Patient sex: M
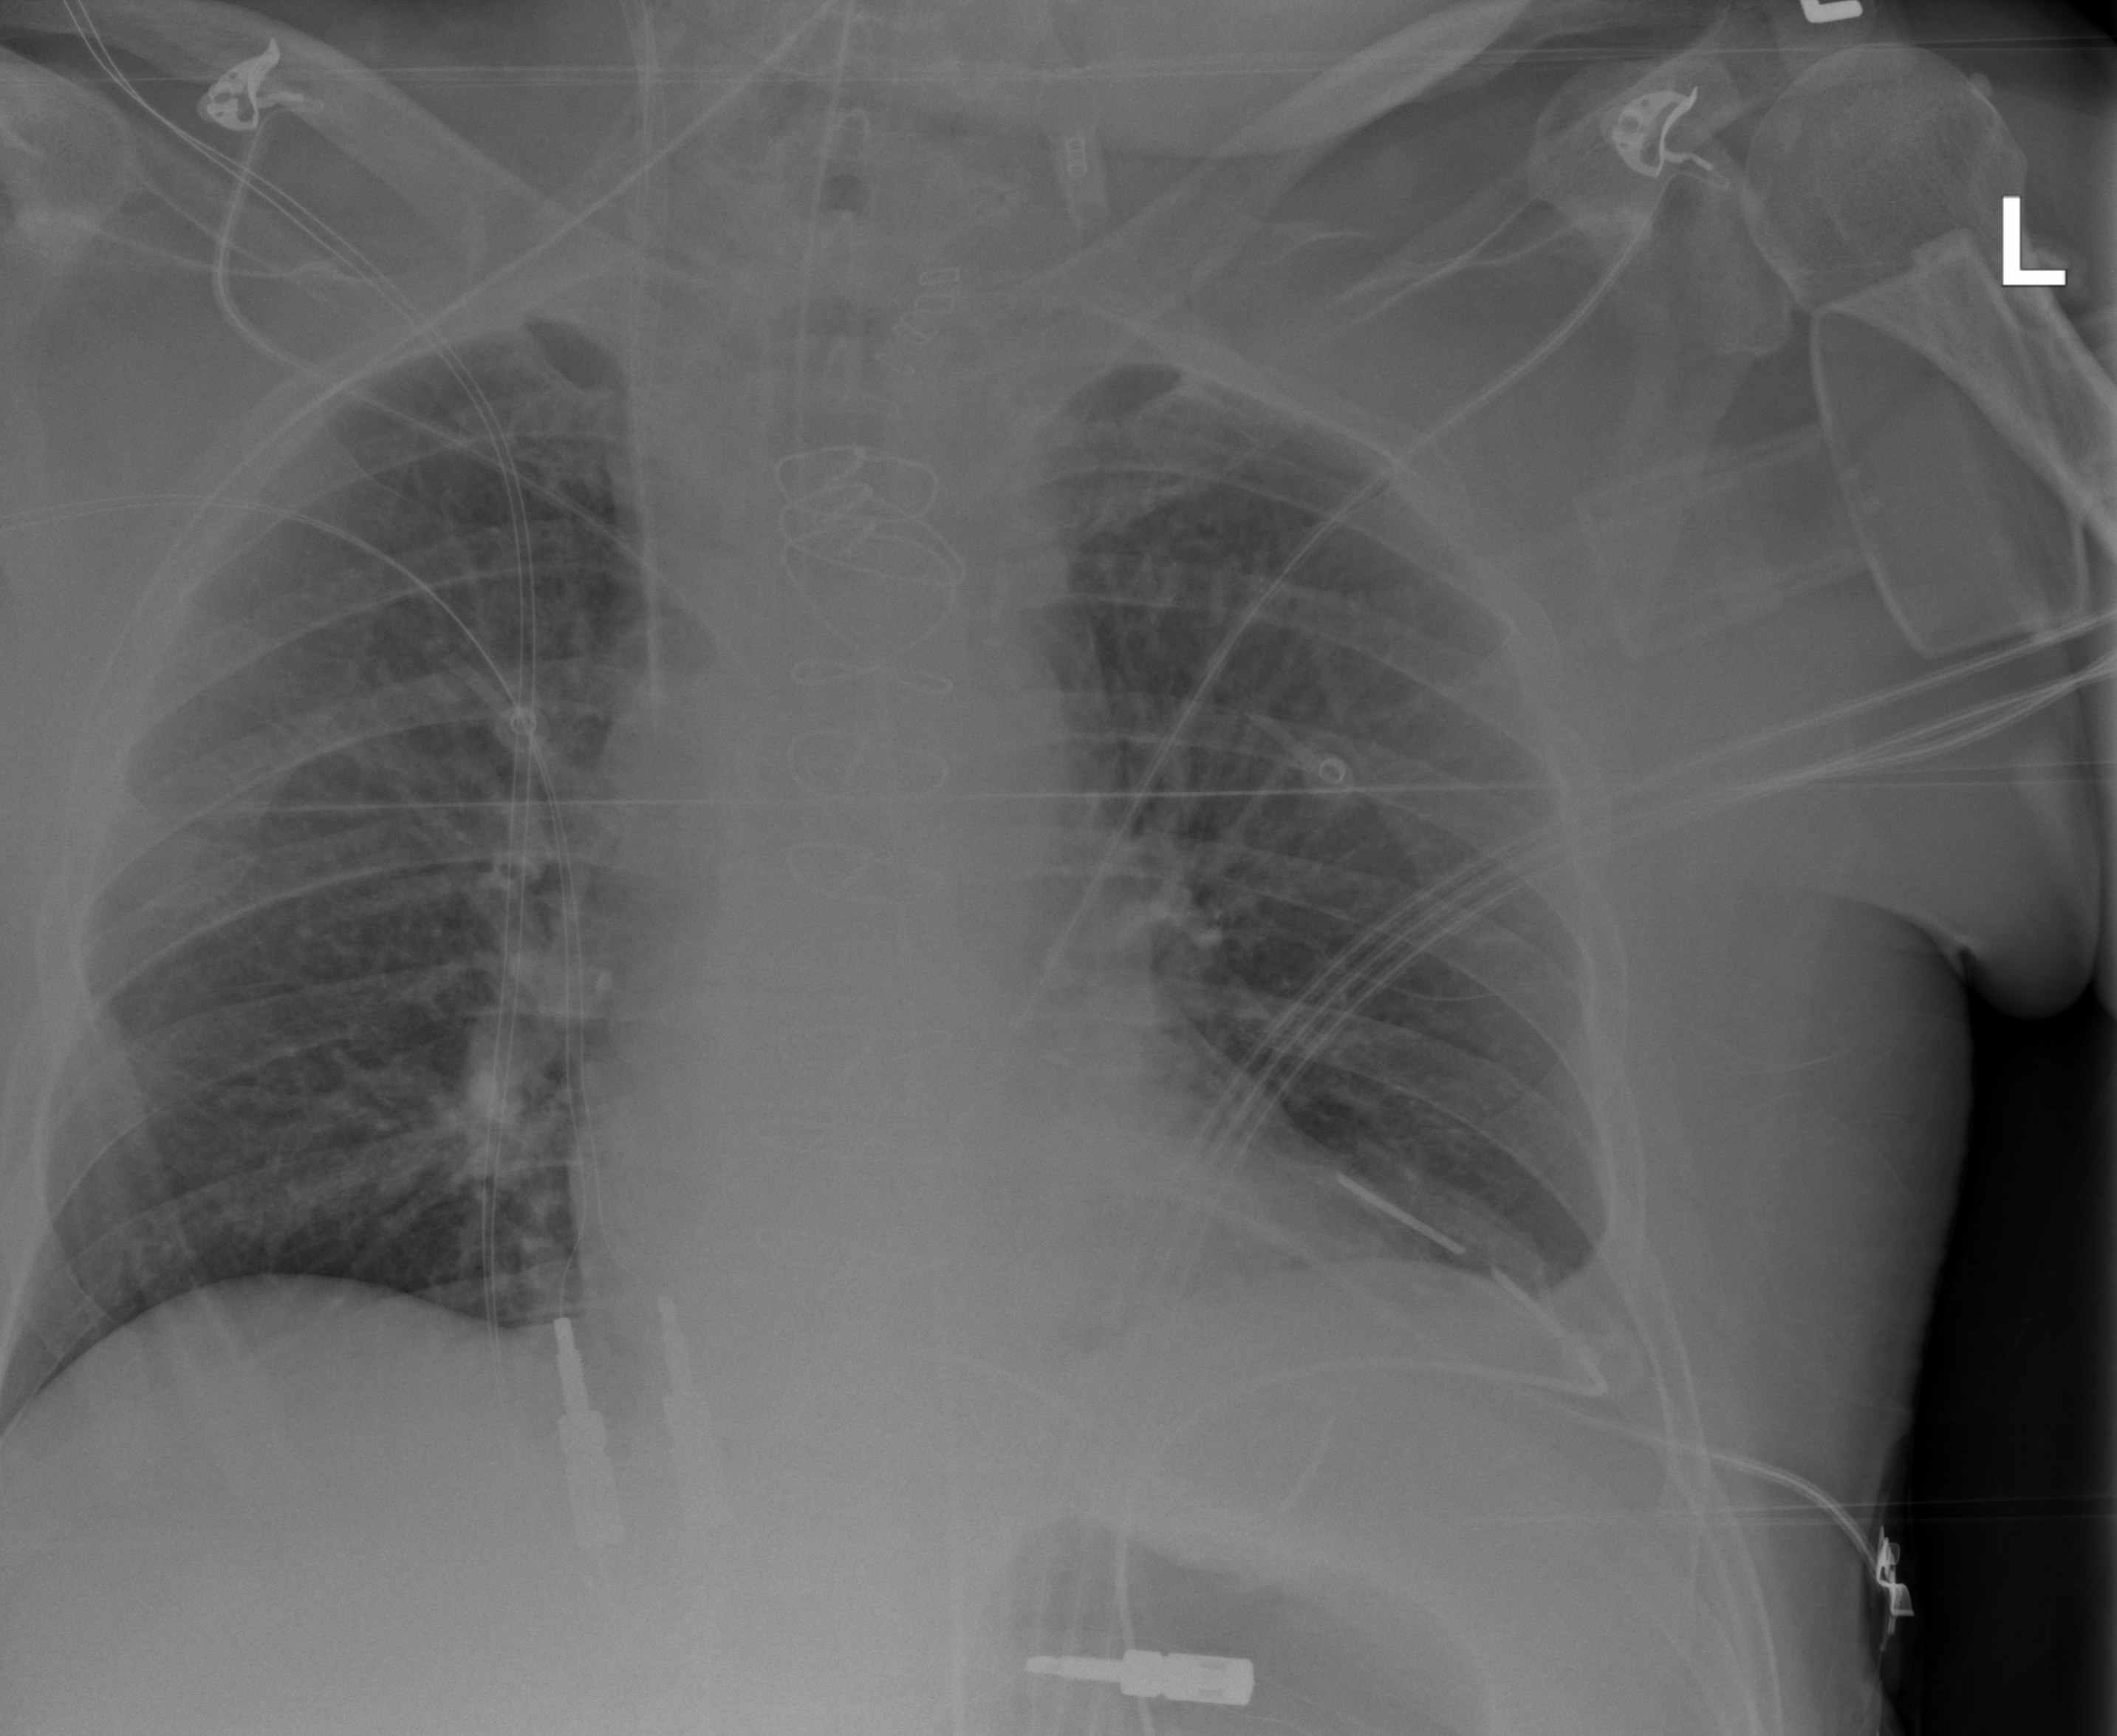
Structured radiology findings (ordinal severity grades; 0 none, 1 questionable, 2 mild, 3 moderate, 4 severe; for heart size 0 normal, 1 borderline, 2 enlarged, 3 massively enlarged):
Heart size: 1
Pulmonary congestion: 2
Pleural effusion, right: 0
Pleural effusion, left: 1
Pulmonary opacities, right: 0
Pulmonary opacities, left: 0
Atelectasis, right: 0
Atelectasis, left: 0